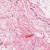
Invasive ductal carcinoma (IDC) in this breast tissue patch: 0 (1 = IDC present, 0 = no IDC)